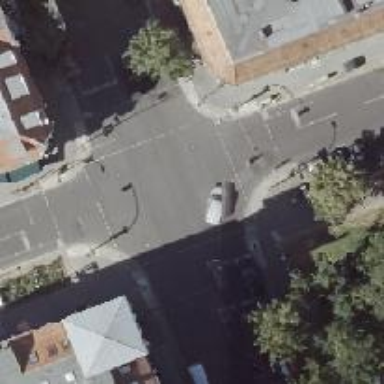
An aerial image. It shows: Road crossing with traffic signals.